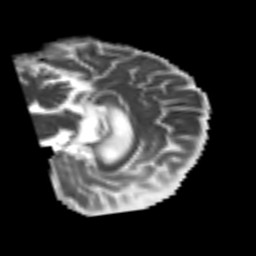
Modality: MD
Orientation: sagittal
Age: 50
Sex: female
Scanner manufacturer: siemens
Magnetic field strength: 3 T
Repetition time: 4.999 s
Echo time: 0.07946 s